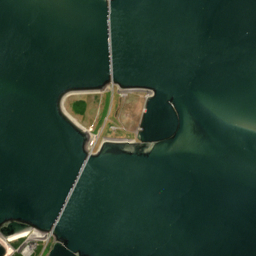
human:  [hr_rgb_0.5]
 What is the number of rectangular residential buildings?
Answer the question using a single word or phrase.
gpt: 24

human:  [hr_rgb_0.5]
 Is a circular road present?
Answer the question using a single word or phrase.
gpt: no

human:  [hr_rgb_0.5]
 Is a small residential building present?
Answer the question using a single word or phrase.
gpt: yes

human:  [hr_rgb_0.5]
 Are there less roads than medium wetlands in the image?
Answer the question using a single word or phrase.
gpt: no

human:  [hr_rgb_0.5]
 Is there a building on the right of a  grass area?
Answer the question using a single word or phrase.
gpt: yes

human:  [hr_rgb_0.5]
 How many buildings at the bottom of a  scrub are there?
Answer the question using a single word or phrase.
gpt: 1

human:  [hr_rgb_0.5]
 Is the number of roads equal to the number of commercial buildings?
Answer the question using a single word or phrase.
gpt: no

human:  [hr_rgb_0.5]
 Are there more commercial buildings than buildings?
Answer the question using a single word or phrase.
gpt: no

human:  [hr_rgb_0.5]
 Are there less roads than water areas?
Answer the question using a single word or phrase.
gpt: no

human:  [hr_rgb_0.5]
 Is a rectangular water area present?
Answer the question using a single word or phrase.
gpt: no

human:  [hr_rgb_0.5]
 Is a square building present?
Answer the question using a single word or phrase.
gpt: no

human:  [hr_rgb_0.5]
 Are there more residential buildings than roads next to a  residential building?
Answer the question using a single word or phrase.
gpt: no

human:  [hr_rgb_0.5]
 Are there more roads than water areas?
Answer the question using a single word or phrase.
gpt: yes

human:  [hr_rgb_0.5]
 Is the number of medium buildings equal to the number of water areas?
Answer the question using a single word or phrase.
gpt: no

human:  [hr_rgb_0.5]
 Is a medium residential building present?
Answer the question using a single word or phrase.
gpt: no

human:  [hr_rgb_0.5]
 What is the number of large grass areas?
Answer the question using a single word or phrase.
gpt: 7

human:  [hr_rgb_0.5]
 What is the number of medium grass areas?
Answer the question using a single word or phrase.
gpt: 2

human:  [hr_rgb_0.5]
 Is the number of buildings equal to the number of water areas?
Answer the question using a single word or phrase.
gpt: no

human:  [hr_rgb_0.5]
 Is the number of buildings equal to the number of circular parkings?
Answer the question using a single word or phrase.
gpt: no

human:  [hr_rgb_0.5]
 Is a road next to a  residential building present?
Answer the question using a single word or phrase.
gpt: yes

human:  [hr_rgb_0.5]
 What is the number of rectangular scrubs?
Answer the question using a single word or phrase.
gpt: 0

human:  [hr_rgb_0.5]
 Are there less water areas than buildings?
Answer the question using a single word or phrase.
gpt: yes

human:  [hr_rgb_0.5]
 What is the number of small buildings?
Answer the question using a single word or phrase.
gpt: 24

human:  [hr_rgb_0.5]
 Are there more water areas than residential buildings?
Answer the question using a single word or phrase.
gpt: no

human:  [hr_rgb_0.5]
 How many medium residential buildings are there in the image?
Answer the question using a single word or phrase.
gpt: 0

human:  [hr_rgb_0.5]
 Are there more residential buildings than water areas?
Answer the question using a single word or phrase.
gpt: yes

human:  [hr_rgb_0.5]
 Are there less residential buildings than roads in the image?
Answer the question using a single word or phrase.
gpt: yes

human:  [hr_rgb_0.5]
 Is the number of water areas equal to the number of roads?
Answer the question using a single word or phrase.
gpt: no

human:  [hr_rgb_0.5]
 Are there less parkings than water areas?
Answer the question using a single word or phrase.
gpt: yes

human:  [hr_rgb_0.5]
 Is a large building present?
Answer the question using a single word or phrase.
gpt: yes

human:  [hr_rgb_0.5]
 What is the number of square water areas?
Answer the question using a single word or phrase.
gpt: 0

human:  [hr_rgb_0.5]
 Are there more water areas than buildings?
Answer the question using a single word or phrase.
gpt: no

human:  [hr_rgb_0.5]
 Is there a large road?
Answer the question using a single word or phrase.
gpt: no

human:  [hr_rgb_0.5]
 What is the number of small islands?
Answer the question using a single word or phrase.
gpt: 0

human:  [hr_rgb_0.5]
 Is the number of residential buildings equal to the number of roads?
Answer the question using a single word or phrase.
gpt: no

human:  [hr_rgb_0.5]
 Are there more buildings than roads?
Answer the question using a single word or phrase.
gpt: no